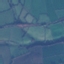
Land use / land cover class: Pasture